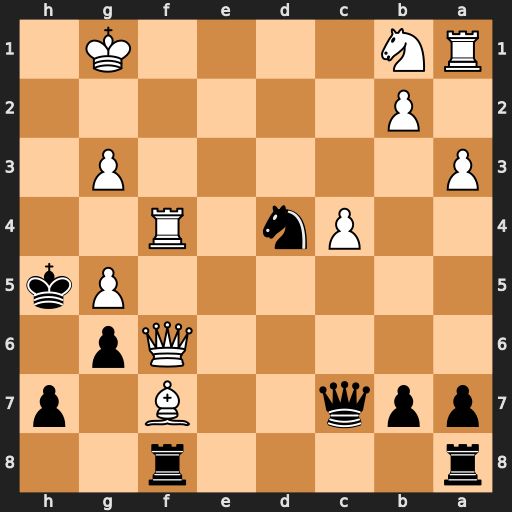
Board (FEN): r4r2/ppq2B1p/5Qp1/6Pk/2Pn1R2/P5P1/1P6/RN4K1
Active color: b
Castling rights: -
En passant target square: -
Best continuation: Ne2+ Kf2 Nxf4 Nc3 Nh3+